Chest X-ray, PA view. Patient: 32 years old, sex M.
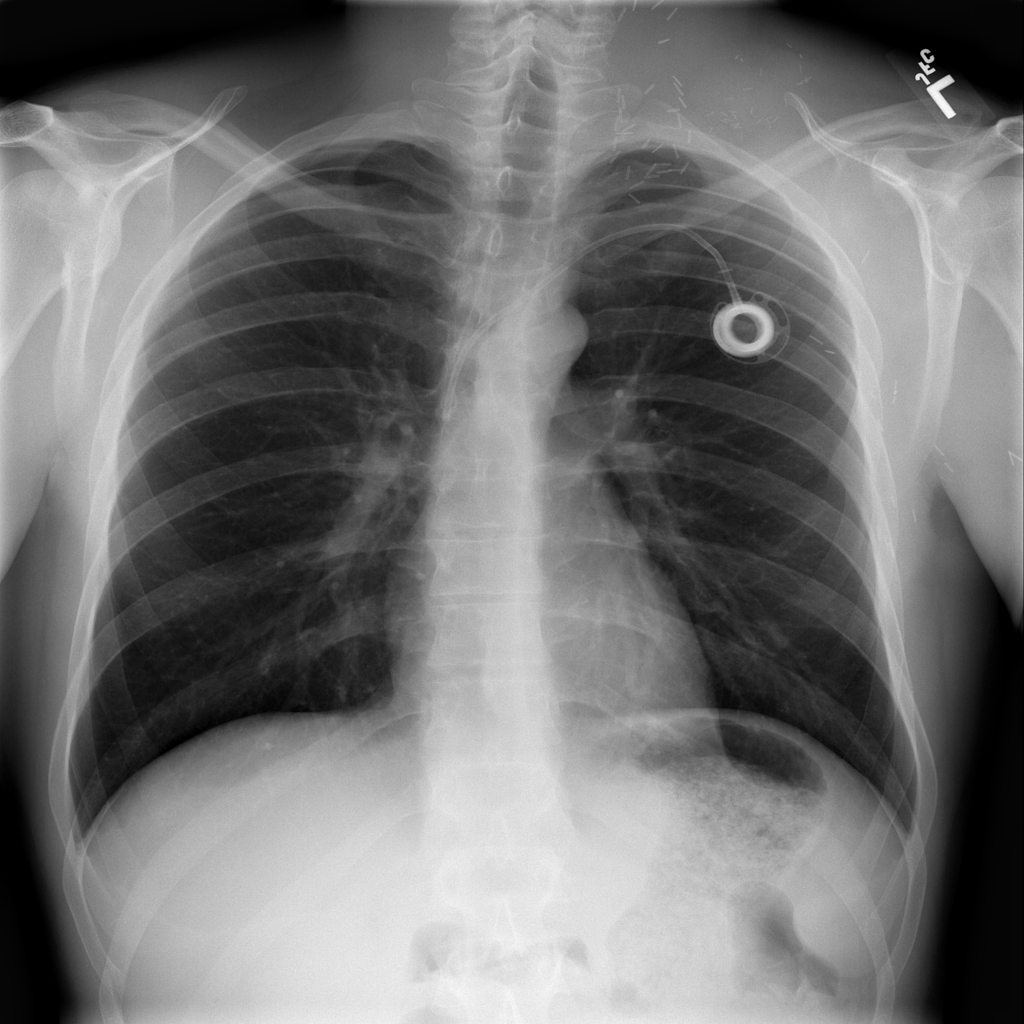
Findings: Mass